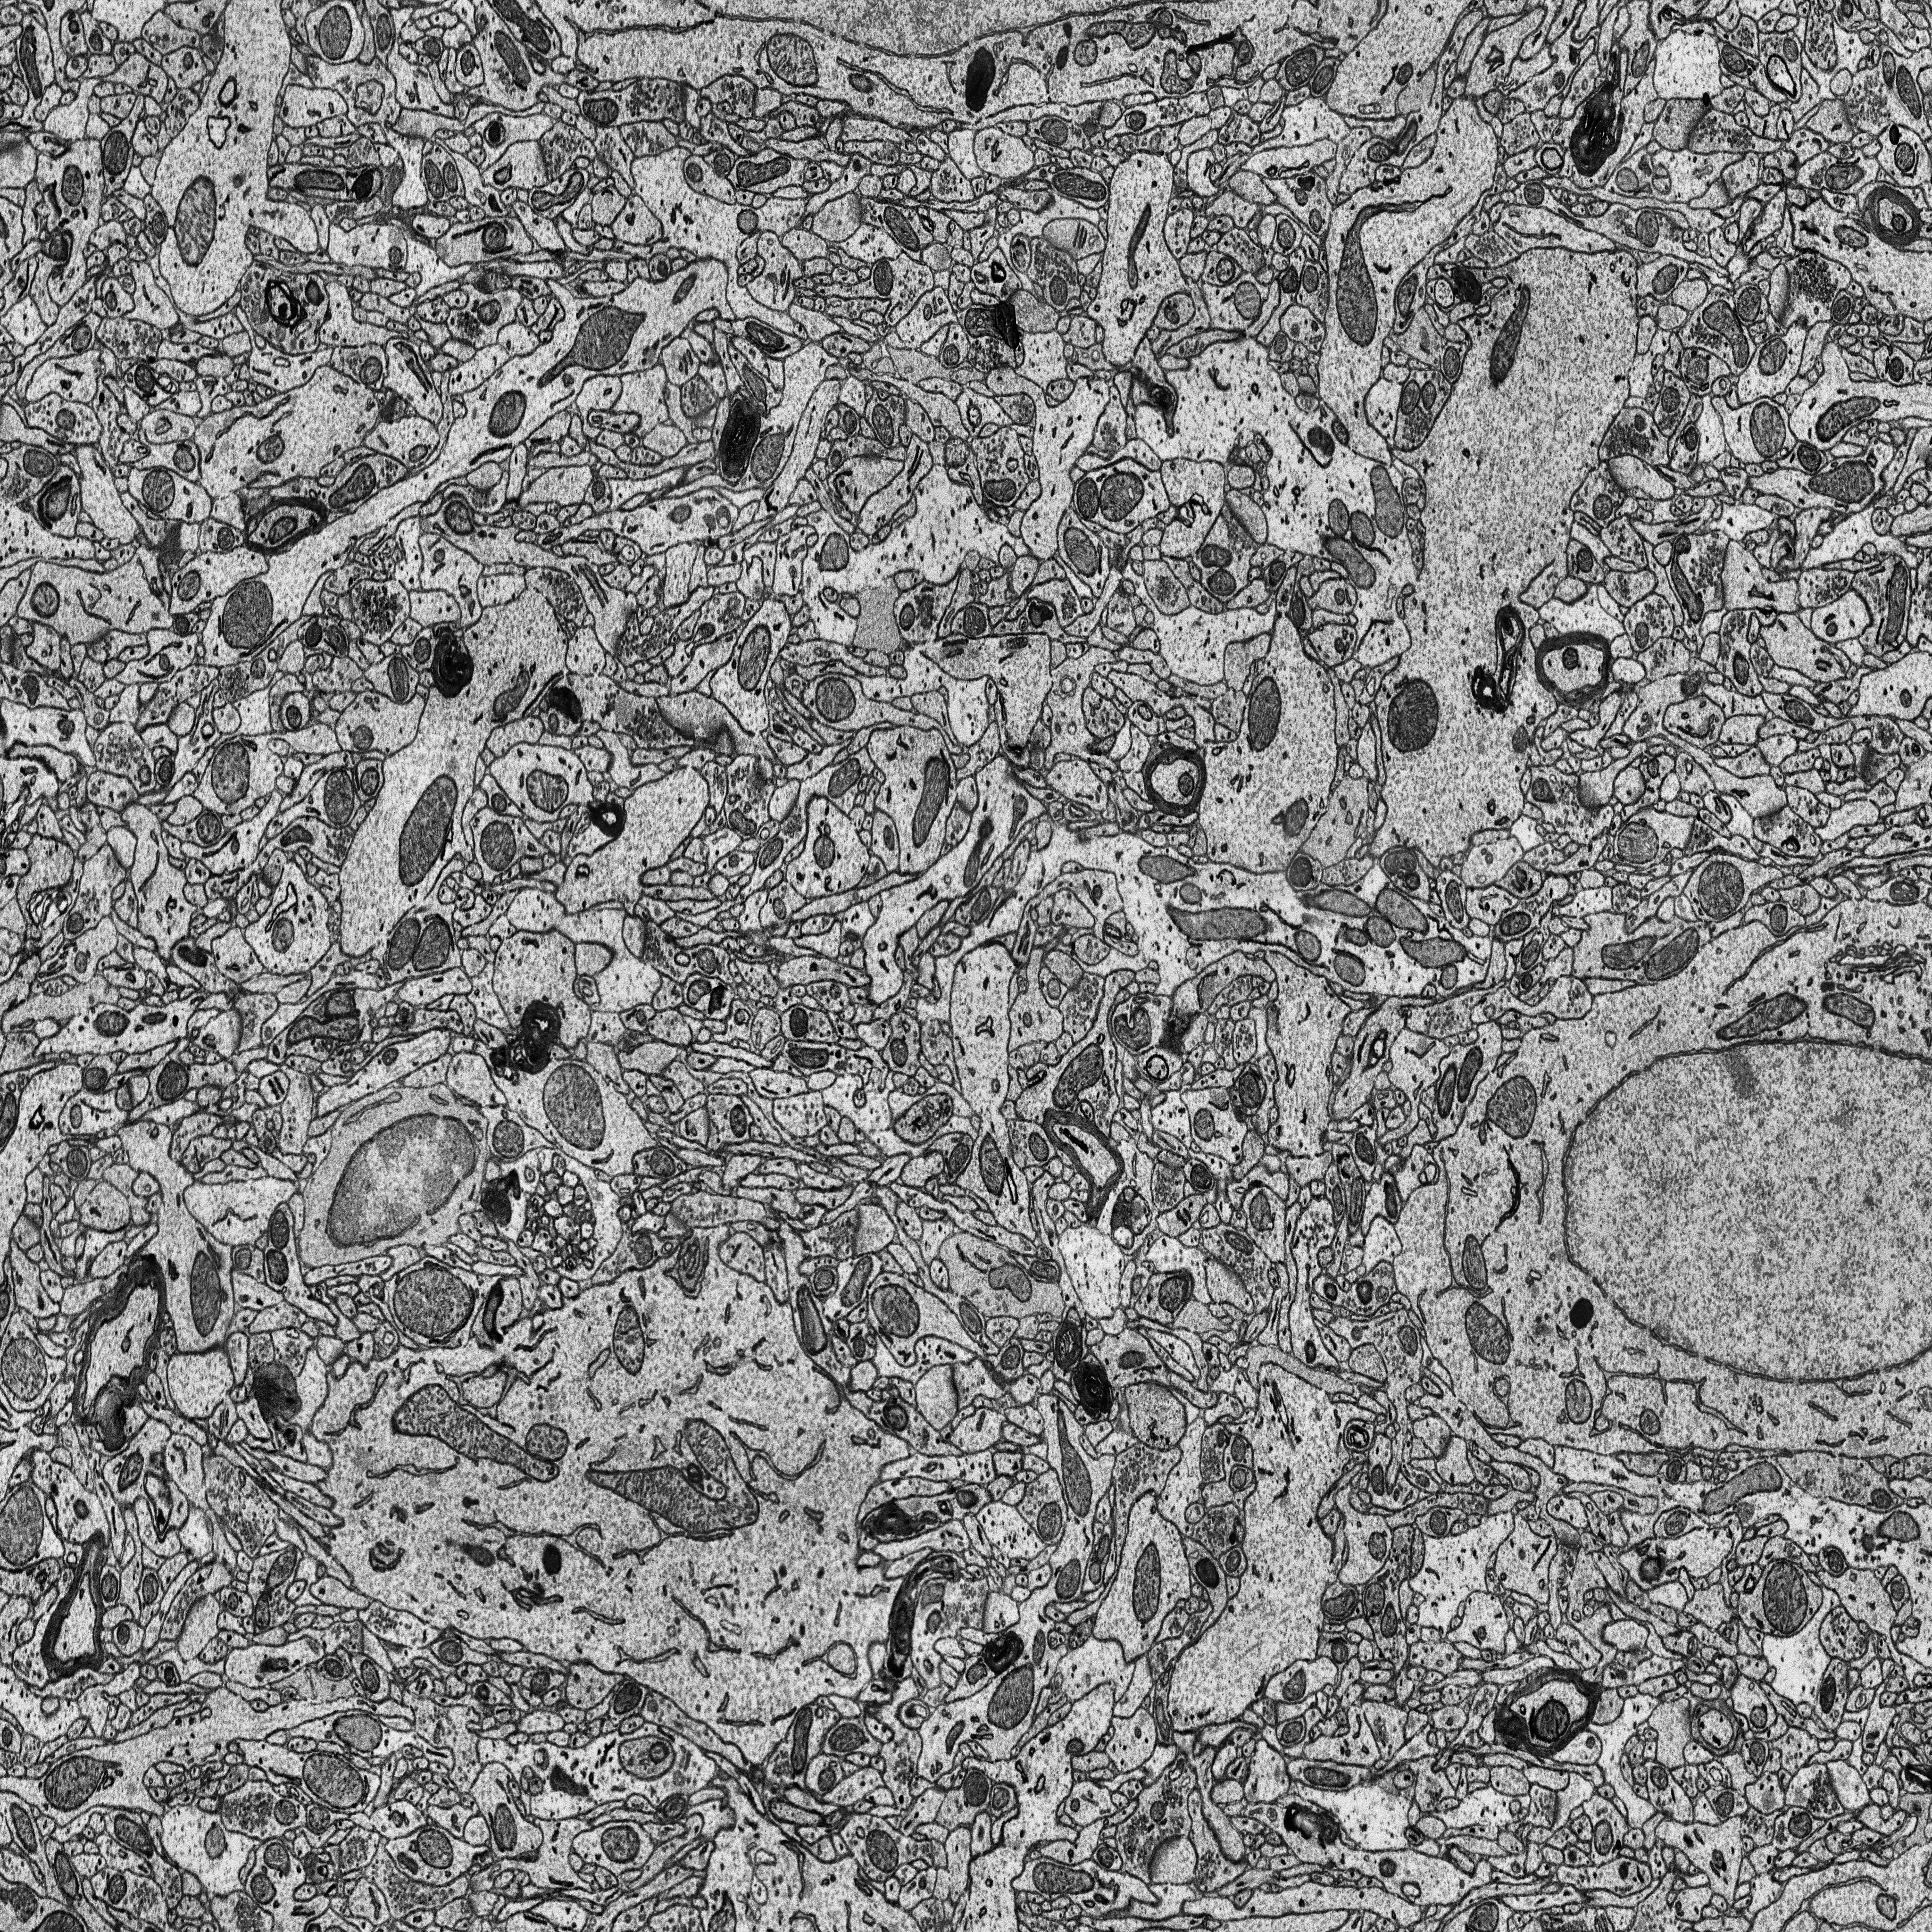
Electron microscopy slice of rat cortex tissue
Slice depth (z): 162
Mitochondria instances in slice: 414